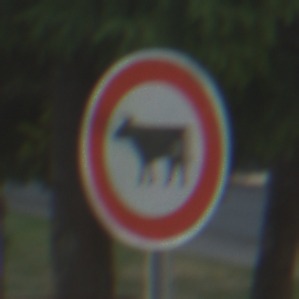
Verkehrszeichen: VerbotViehtrieb
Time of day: SunriseSunset
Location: Outdoor (Suburban)
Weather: PartlyCloudy
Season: NotSpecified
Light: Natural